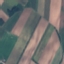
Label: AnnualCrop